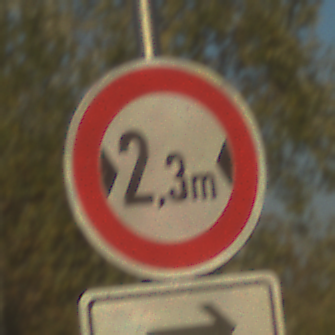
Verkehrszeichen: TatsaechlicheBreite2Komma3
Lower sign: RichtungsangabeDurchPfeile5
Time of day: SunriseSunset
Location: Outdoor (RoadRail)
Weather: Clear
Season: NotSpecified
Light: Natural